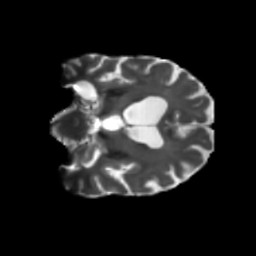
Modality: T2w
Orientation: coronal
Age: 75
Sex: male
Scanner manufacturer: siemens
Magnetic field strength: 3 T
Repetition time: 5.47 s
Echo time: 0.0854 s